Question: I have a long png file containing many sprites in a row, but their width/height changes by a little bit. However, all sprites have a fixed blue color 1px border around it.
However, after each sprite, the borders are connected to each other by 2px (just border after border that interacts) see this:

But at the bottom of the sprites, it misses one pixel point
Is there an existing algorithm that can get all pixels between a color border like this, when giving the pixels?
Or any other ideas how to grab all sprites of one file like this and give them a fixed size?
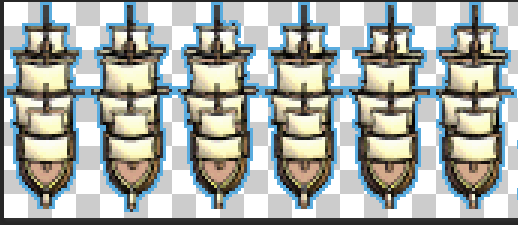
Answer: I took your image and transformed it to match your description.
In plain text I went form left to right and identify lines that might indicate a start or end to an image and used a tracker variable to decide which is which.
I approached it like this in Java:
'''
import javax.imageio.ImageIO;
import java.awt.image.BufferedImage;
import java.awt.image.Raster;
import java.io.File;
import java.io.IOException;
public class PixelArtSizeFinder {
public static void main(String[] args) throws IOException {
File imageFile = new File("pixel_boat.png");
BufferedImage image = ImageIO.read(imageFile);
int w = image.getWidth();
int h = image.getHeight();
System.out.format("Size: %dx%d%n", w, h);
Raster data = image.getData();
int objectsFound = 0;
int startObjectWidth = 0;
int endObjectWidth = 0;
boolean scanningObject = false;
for (int x = 0; x < w; x++) {
boolean verticalLineContainsOnlyTransparentOrBorder = true;
for (int y = 0; y < h; y++) {
int[] pixel = data.getPixel(x, y, new int[4]);
if (isOther(pixel)) {
verticalLineContainsOnlyTransparentOrBorder = false;
}
}
if (verticalLineContainsOnlyTransparentOrBorder) {
if (scanningObject) {
endObjectWidth = x;
System.out.format("Object %d: %d-%d (%dpx)%n",
objectsFound,
startObjectWidth,
endObjectWidth,
endObjectWidth - startObjectWidth);
} else {
objectsFound++;
startObjectWidth = x;
}
scanningObject ^= true; //toggle
}
}
}
private static boolean isTransparent(int[] pixel) {
return pixel[3] == 0;
}
private static boolean isBorder(int[] pixel) {
return pixel[0] == 0 && pixel[1] == 187 && pixel[2] == 255 && pixel[3] == 255;
}
private static boolean isOther(int[] pixel) {
return !isTransparent(pixel) && !isBorder(pixel);
}
}
'''
and the result was
'''
Size: 171x72
Object 1: 0-27 (27px)
Object 2: 28-56 (28px)
Object 3: 57-85 (28px)
Object 4: 86-113 (27px)
Object 5: 114-142 (28px)
Object 6: 143-170 (27px)
'''